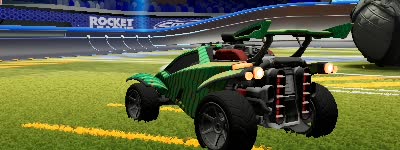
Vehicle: octane